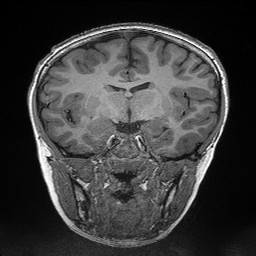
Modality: T1w
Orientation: sagittal
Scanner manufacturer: siemens
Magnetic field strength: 3 T
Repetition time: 2.3 s
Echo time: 0.00298 s